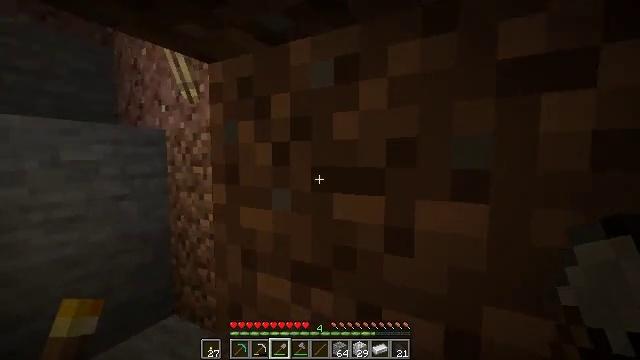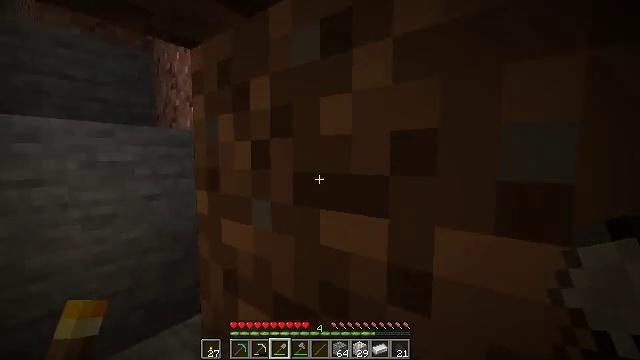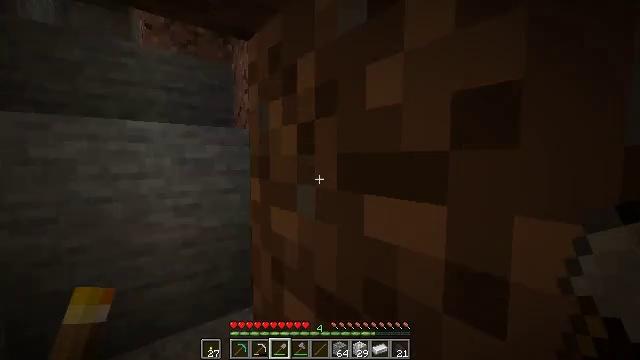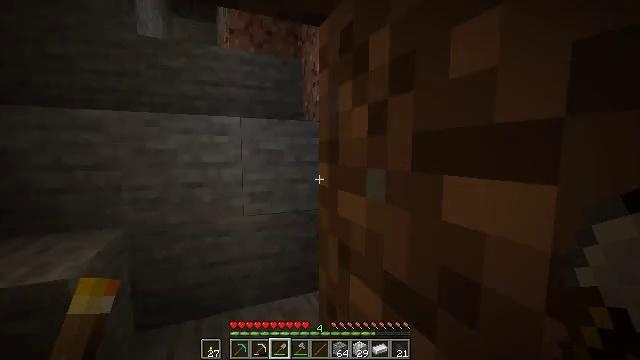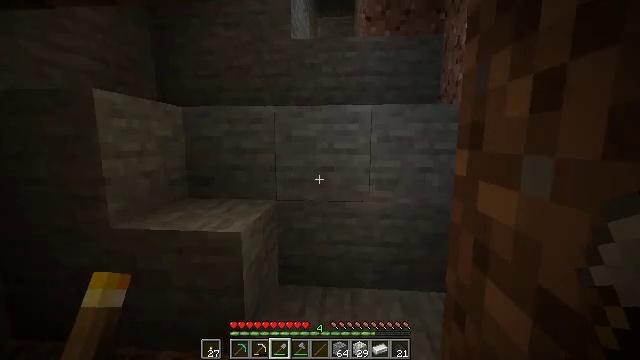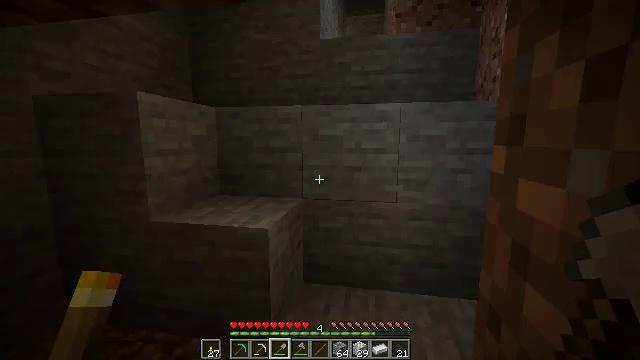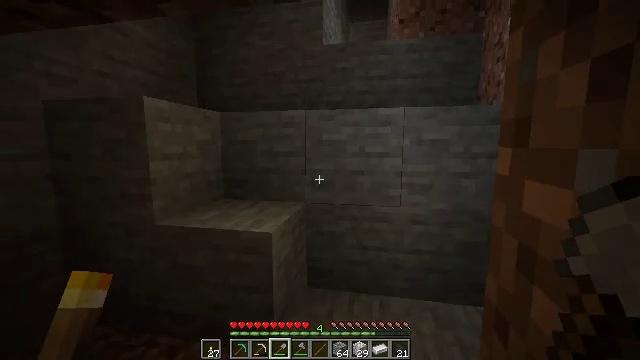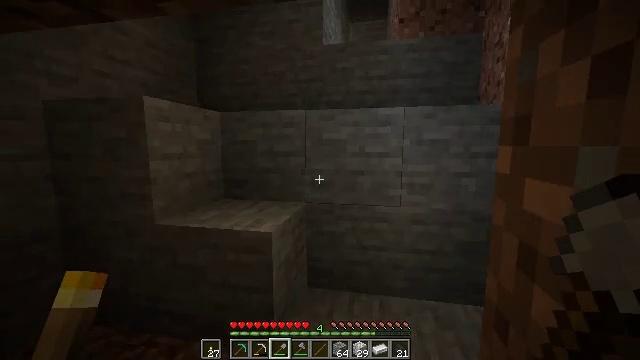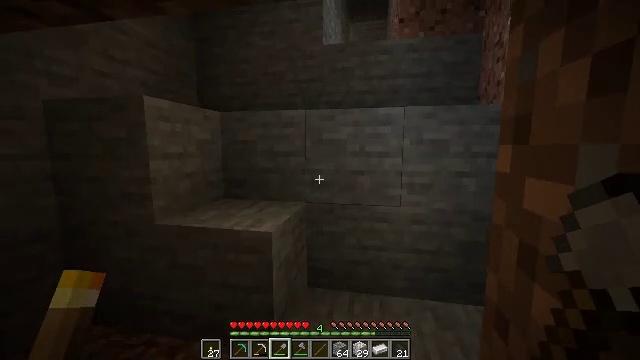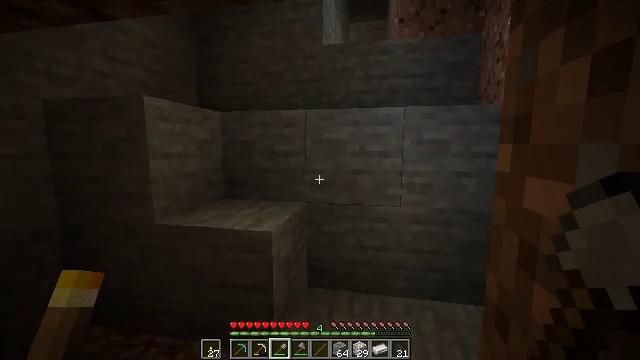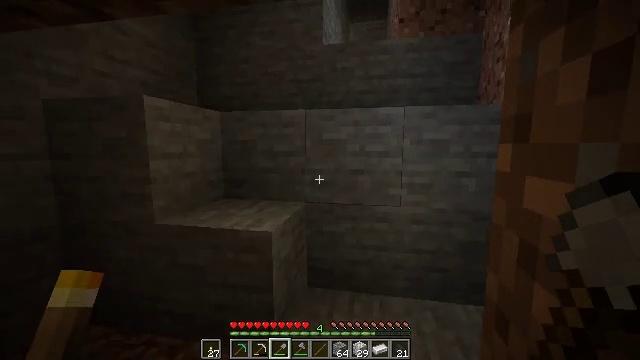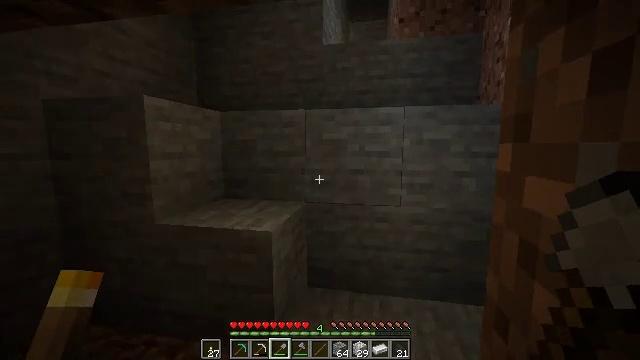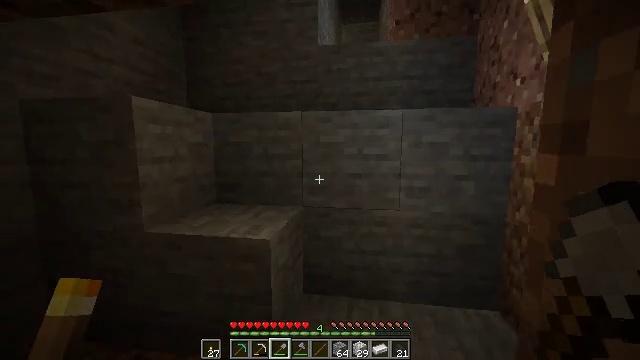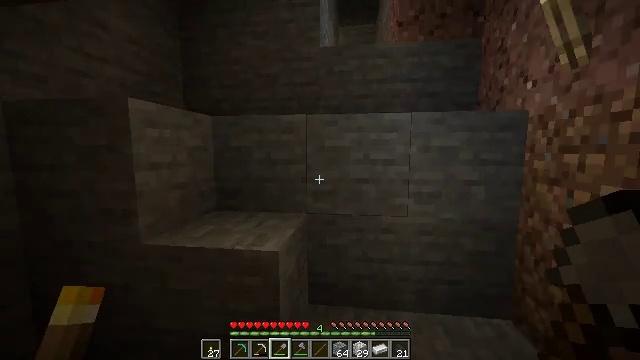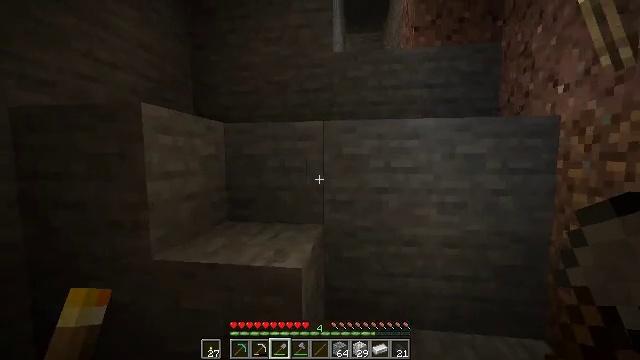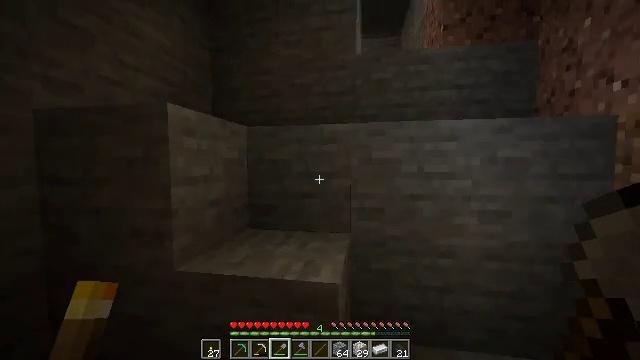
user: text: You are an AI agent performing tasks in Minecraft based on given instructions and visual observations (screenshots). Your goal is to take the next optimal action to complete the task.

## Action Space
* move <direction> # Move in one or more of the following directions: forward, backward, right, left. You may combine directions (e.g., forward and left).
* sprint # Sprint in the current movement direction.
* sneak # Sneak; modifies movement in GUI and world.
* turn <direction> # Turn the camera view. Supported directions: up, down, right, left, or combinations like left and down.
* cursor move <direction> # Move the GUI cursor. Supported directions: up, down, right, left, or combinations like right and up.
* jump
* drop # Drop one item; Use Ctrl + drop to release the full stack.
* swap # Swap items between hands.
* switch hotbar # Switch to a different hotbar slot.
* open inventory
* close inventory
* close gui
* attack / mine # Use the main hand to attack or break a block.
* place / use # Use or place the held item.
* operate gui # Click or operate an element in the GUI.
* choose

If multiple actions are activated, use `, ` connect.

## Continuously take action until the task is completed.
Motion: motion action
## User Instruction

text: Break the stone block.
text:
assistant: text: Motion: move forward and move right, turn left
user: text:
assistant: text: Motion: move forward and move right, turn left
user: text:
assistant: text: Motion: move right, turn left and down
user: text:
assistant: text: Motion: turn left and down
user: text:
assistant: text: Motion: turn left
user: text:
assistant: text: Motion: turn up
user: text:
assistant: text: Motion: no_op
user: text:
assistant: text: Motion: no_op
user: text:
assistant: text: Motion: no_op
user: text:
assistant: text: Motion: no_op
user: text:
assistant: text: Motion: move forward and move left
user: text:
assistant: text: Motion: move forward and move left, turn right
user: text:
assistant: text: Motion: move forward and move left, turn right
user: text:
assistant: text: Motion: move forward and move left, turn up
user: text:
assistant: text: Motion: move forward and move left, turn left and up
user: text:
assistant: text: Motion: move forward and move left, turn left
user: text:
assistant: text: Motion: move forward and move left, turn up
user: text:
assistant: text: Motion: move forward and move left
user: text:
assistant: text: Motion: move forward and move left, turn right and up
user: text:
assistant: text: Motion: move forward and move left, turn right and up, jump
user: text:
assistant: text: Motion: move forward and move left, turn right and up, jump
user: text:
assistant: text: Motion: move forward, turn down, jump
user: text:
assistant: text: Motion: move forward, turn right, jump
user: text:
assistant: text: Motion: move forward, turn right, jump
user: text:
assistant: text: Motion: move forward, turn right and up, jump
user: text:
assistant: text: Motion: move forward, turn right
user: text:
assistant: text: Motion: move forward, turn right
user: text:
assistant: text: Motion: move forward
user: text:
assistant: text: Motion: move forward
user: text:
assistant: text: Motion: move forward